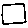
Label: square